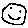
Label: smiley face